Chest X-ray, PA view. Patient: 24 years old, sex M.
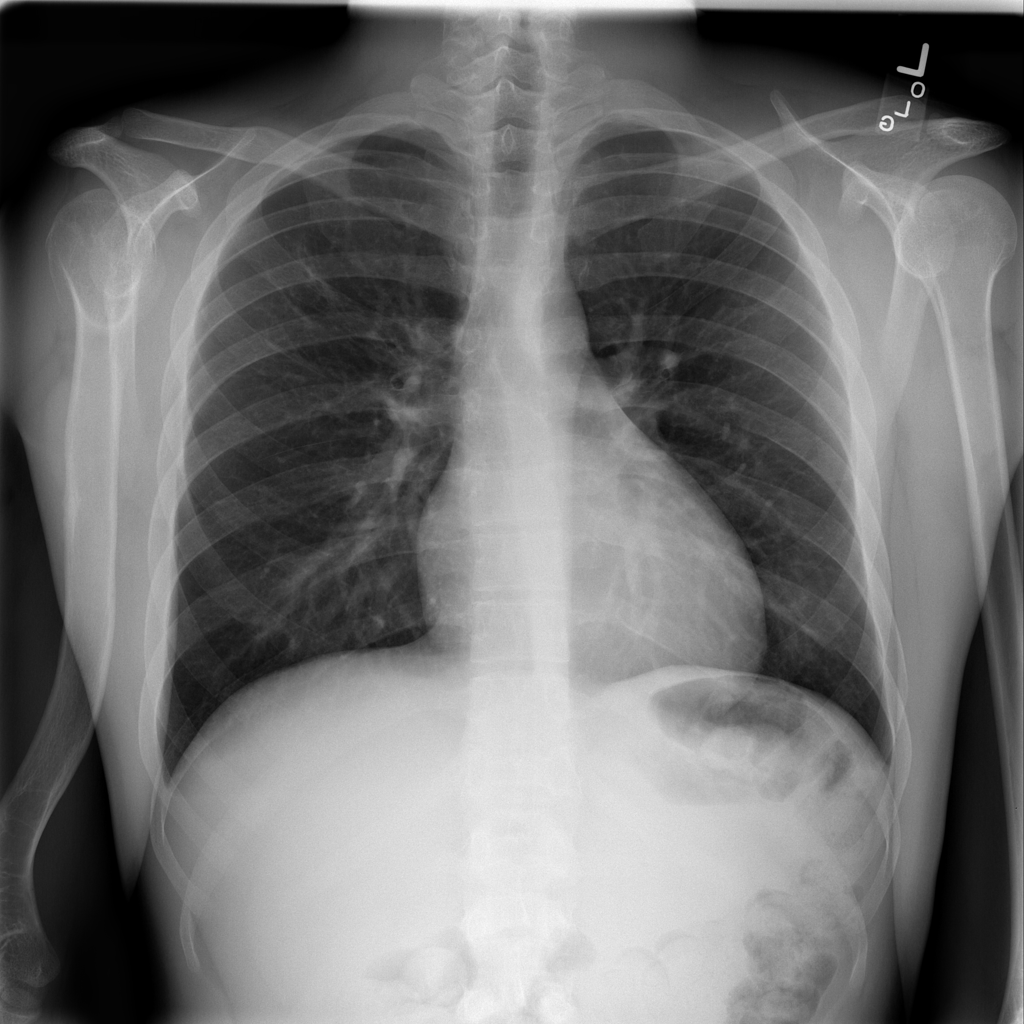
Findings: Cardiomegaly, Infiltration